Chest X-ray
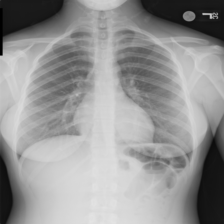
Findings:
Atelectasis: negative
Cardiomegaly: negative
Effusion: negative
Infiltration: negative
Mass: negative
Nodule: negative
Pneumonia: negative
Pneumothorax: negative
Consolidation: negative
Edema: negative
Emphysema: negative
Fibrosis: negative
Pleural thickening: negative
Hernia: negative